Question: Hello Im developing chat application. When I'm creating new group conversation, user is selecting in the tableview and I want to display selected contacts in textview above the tableview, exactly like in the Viber app.

But I dont know how to display text with background color in textview, also if u press backspace on the keyboard you don't delete just one letter but whole word. Can anybody please tell me how to do this?
Thank you.
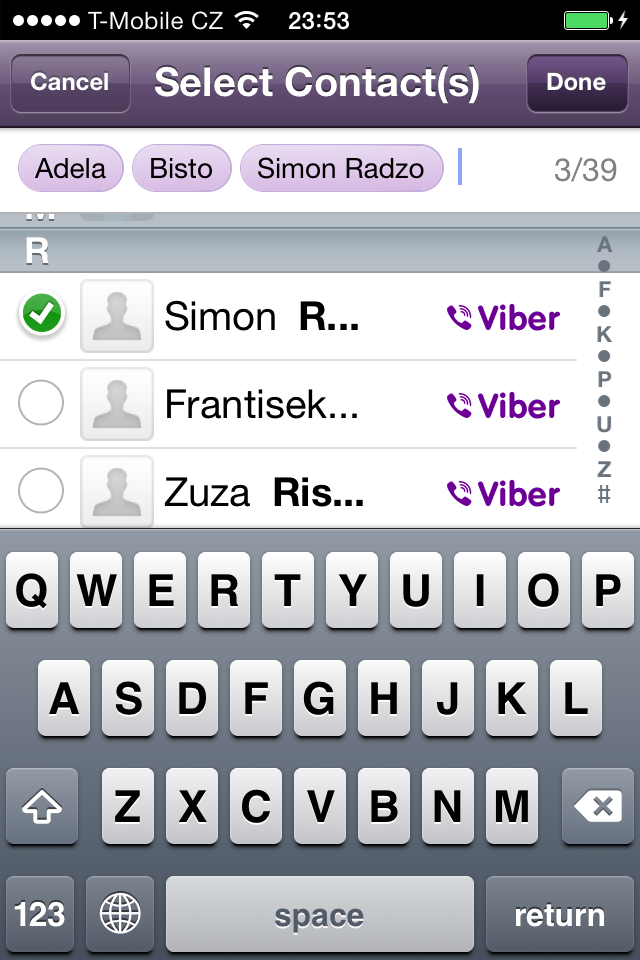
Answer: Have a look at <URL>. Seems to be exactly what you are looking for!
They both let you use custom fonts and gradients.